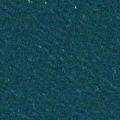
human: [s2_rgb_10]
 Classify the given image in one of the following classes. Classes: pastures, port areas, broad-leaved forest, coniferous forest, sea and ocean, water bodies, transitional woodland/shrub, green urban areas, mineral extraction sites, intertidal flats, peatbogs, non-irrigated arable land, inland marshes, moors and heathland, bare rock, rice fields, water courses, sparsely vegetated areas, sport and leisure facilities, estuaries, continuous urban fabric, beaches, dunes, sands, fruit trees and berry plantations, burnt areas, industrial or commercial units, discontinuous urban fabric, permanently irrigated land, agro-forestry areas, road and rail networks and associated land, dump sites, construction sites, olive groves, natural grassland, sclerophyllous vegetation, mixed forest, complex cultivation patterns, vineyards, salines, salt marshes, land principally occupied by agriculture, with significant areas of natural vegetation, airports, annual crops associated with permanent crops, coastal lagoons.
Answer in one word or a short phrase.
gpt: sea and ocean